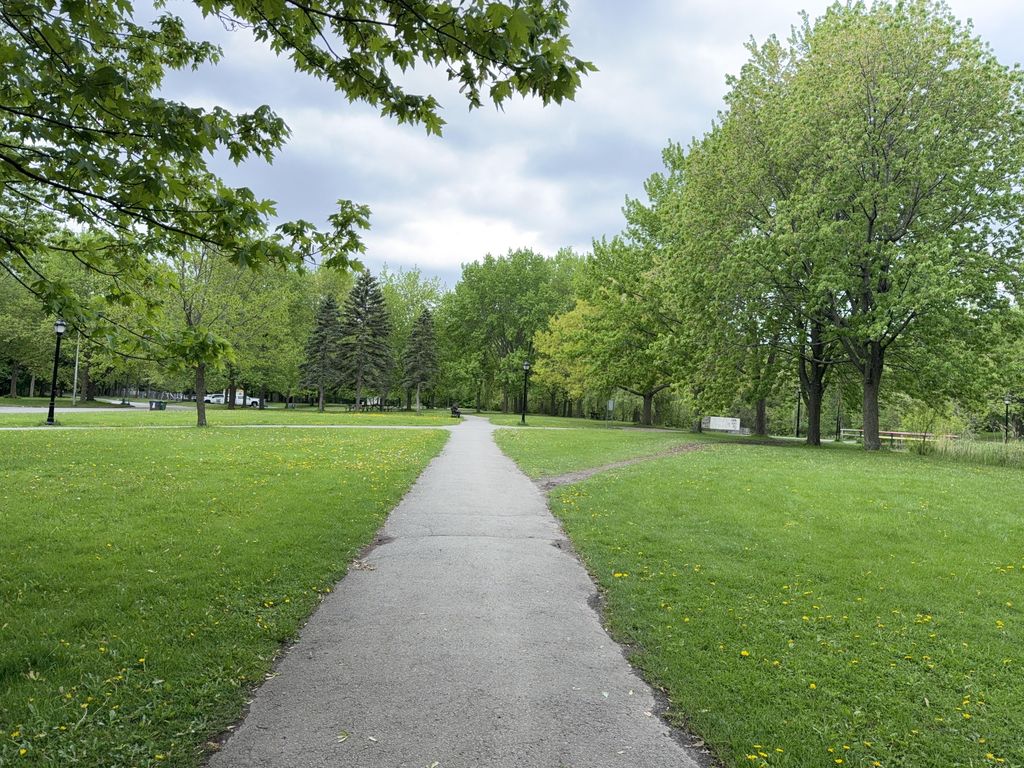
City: montreal